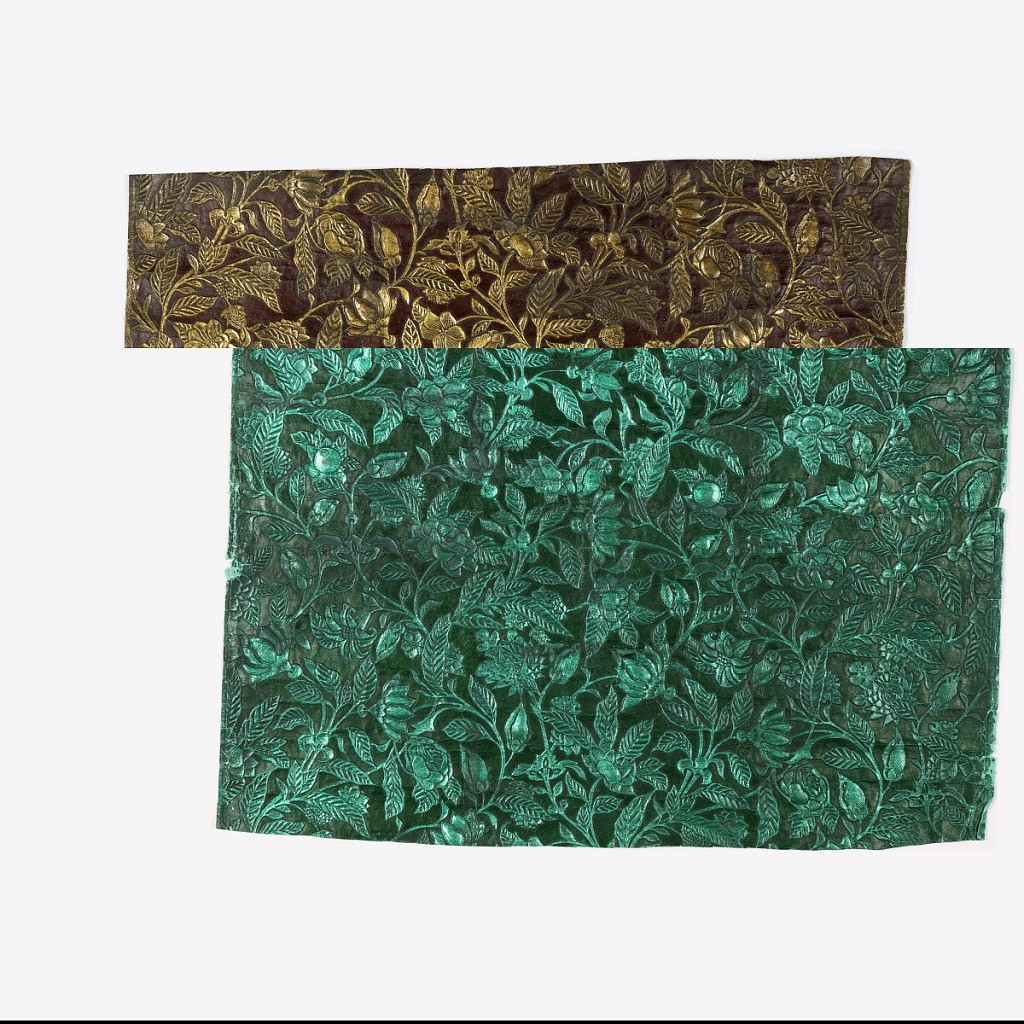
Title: Sidewall
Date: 1875–99
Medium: Block-printed paper, embossed
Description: Imitation leather. Embossed foliate and floral design realistically interpreted. Printed in metallic gold on deep red.